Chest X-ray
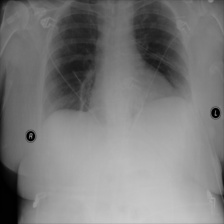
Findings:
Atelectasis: negative
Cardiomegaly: negative
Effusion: negative
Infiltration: negative
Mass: negative
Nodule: negative
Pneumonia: negative
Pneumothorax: negative
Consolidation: positive
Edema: negative
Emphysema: negative
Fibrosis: negative
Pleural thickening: negative
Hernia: negative